Interaction volume radius: 10 \u00c5
Interaction volume height: 15 \u00c5
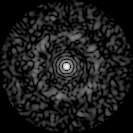
Disorder parameter: 0.8194